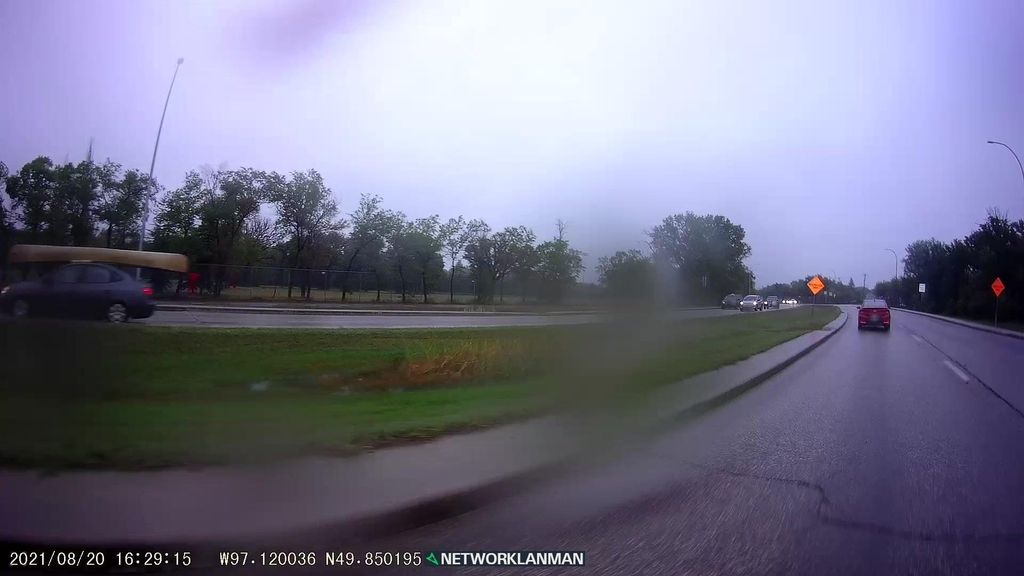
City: winnipeg